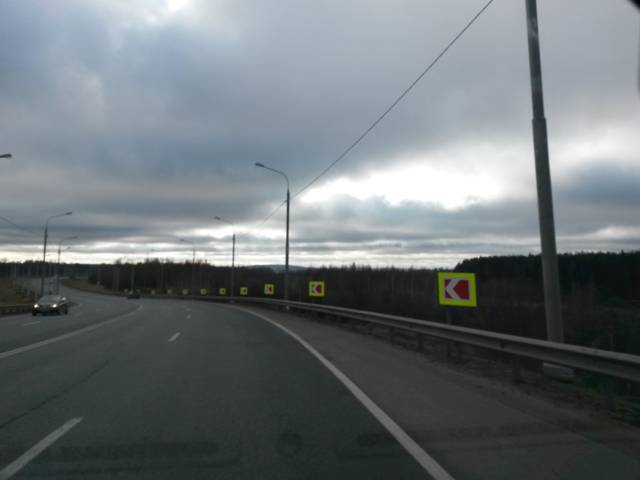
Region: Russia
Coordinates: 57.07, 39.305